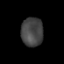
Tissue: prostate
Cell type: T cells
Senescence score: 0.2948
Nuclear area (px): 624
Mean DAPI intensity: 68.321